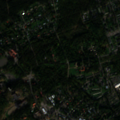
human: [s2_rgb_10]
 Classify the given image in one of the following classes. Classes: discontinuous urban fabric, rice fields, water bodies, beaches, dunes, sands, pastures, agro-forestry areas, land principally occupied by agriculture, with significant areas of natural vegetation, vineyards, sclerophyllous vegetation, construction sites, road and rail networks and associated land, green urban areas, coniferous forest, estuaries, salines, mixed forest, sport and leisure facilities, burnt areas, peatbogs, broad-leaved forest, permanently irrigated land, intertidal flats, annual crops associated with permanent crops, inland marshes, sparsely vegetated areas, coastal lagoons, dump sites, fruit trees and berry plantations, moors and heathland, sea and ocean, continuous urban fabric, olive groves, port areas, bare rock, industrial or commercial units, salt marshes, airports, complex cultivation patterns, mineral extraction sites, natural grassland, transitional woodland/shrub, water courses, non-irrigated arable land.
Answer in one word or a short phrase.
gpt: discontinuous urban fabric, industrial or commercial units, broad-leaved forest, coniferous forest, mixed forest